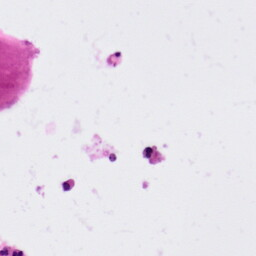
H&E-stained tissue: Colon